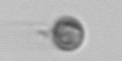
Label: flagellate